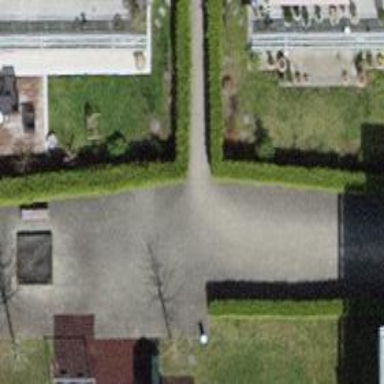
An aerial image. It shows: Hedge barrier.